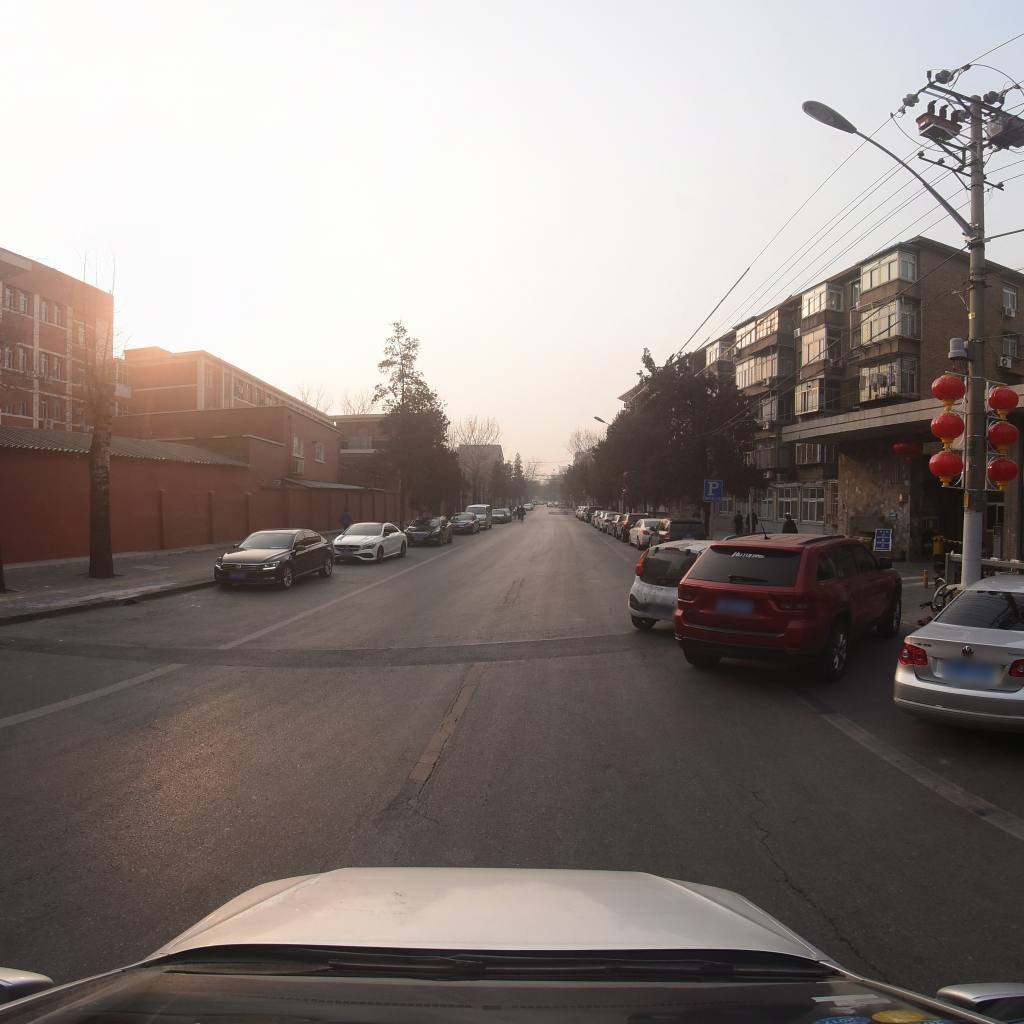
Region: Fengtai
Road damage annotations: longitudinal crack, longitudinal crack